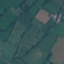
Label: Pasture